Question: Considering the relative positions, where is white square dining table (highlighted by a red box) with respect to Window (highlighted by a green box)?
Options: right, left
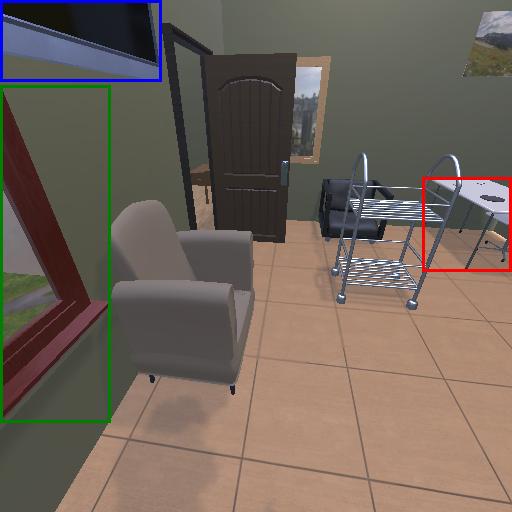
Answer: right